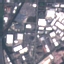
Land use / land cover: Industrial